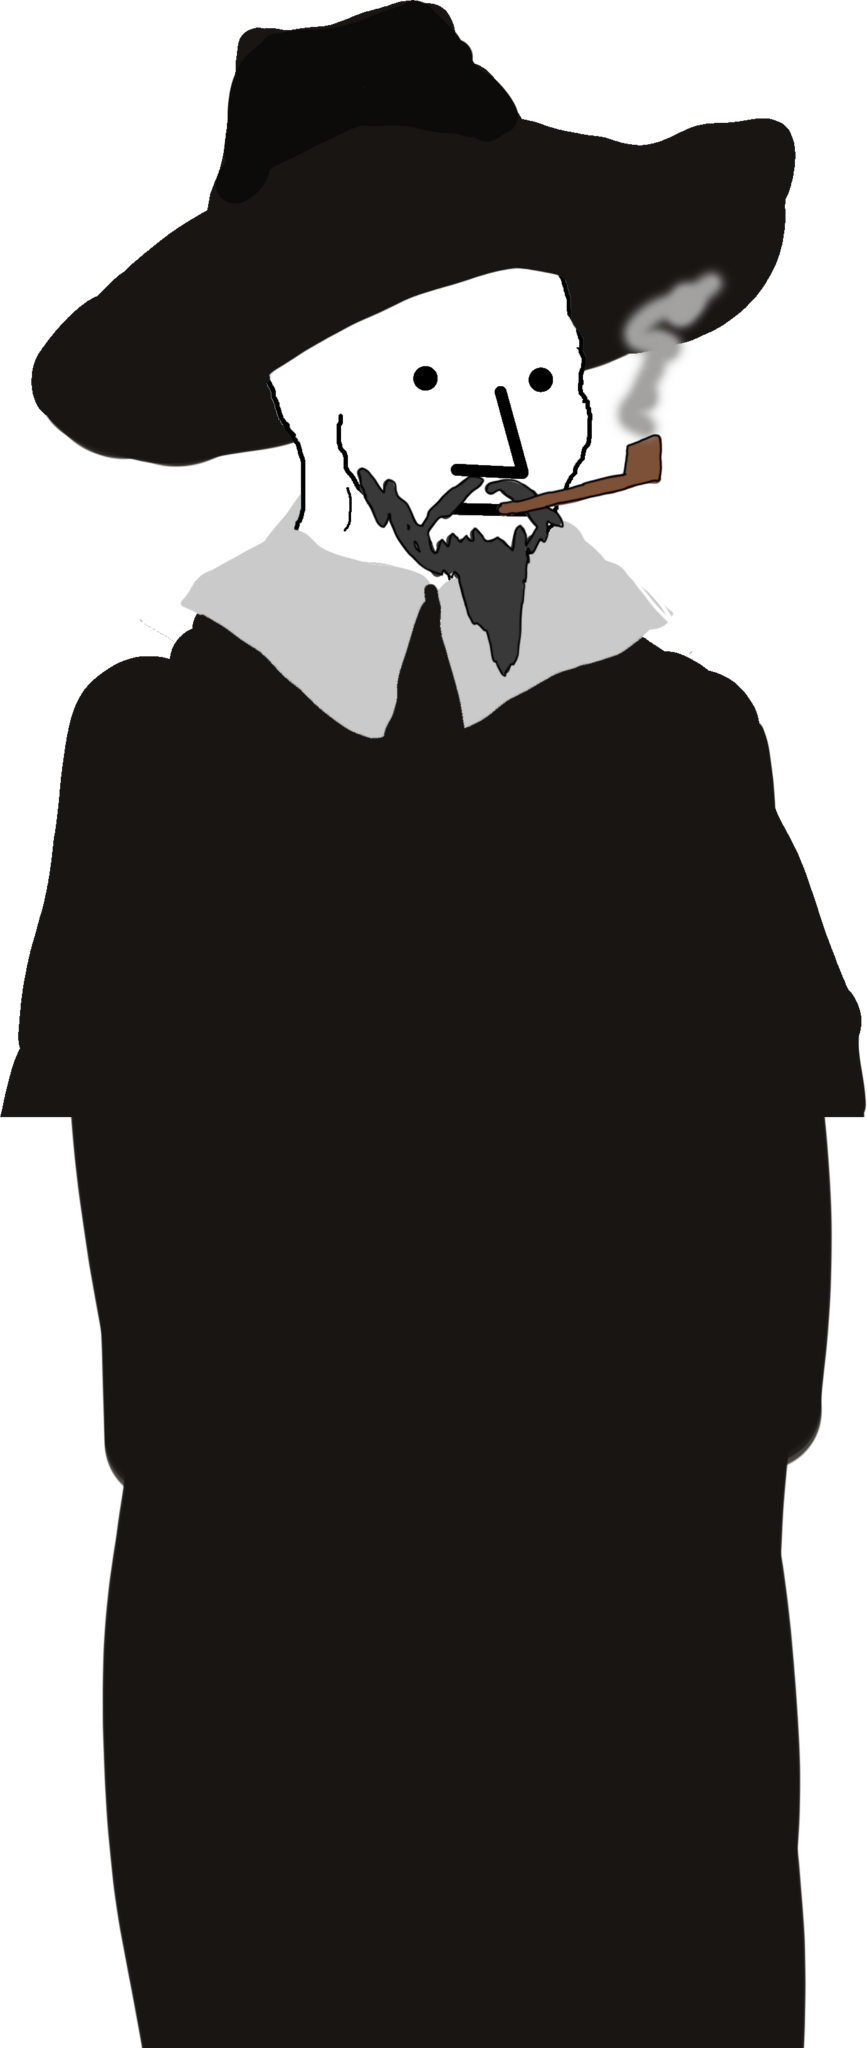
Label: 5_NPC